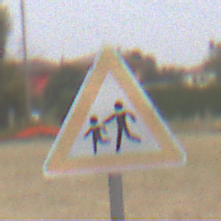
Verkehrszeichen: KinderRechts
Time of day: Midday
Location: Outdoor (Suburban)
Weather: Overcast
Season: NotSpecified
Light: Natural